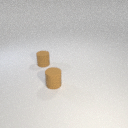
small brown rubber cylinder in front of small brown rubber cylinder